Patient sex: F
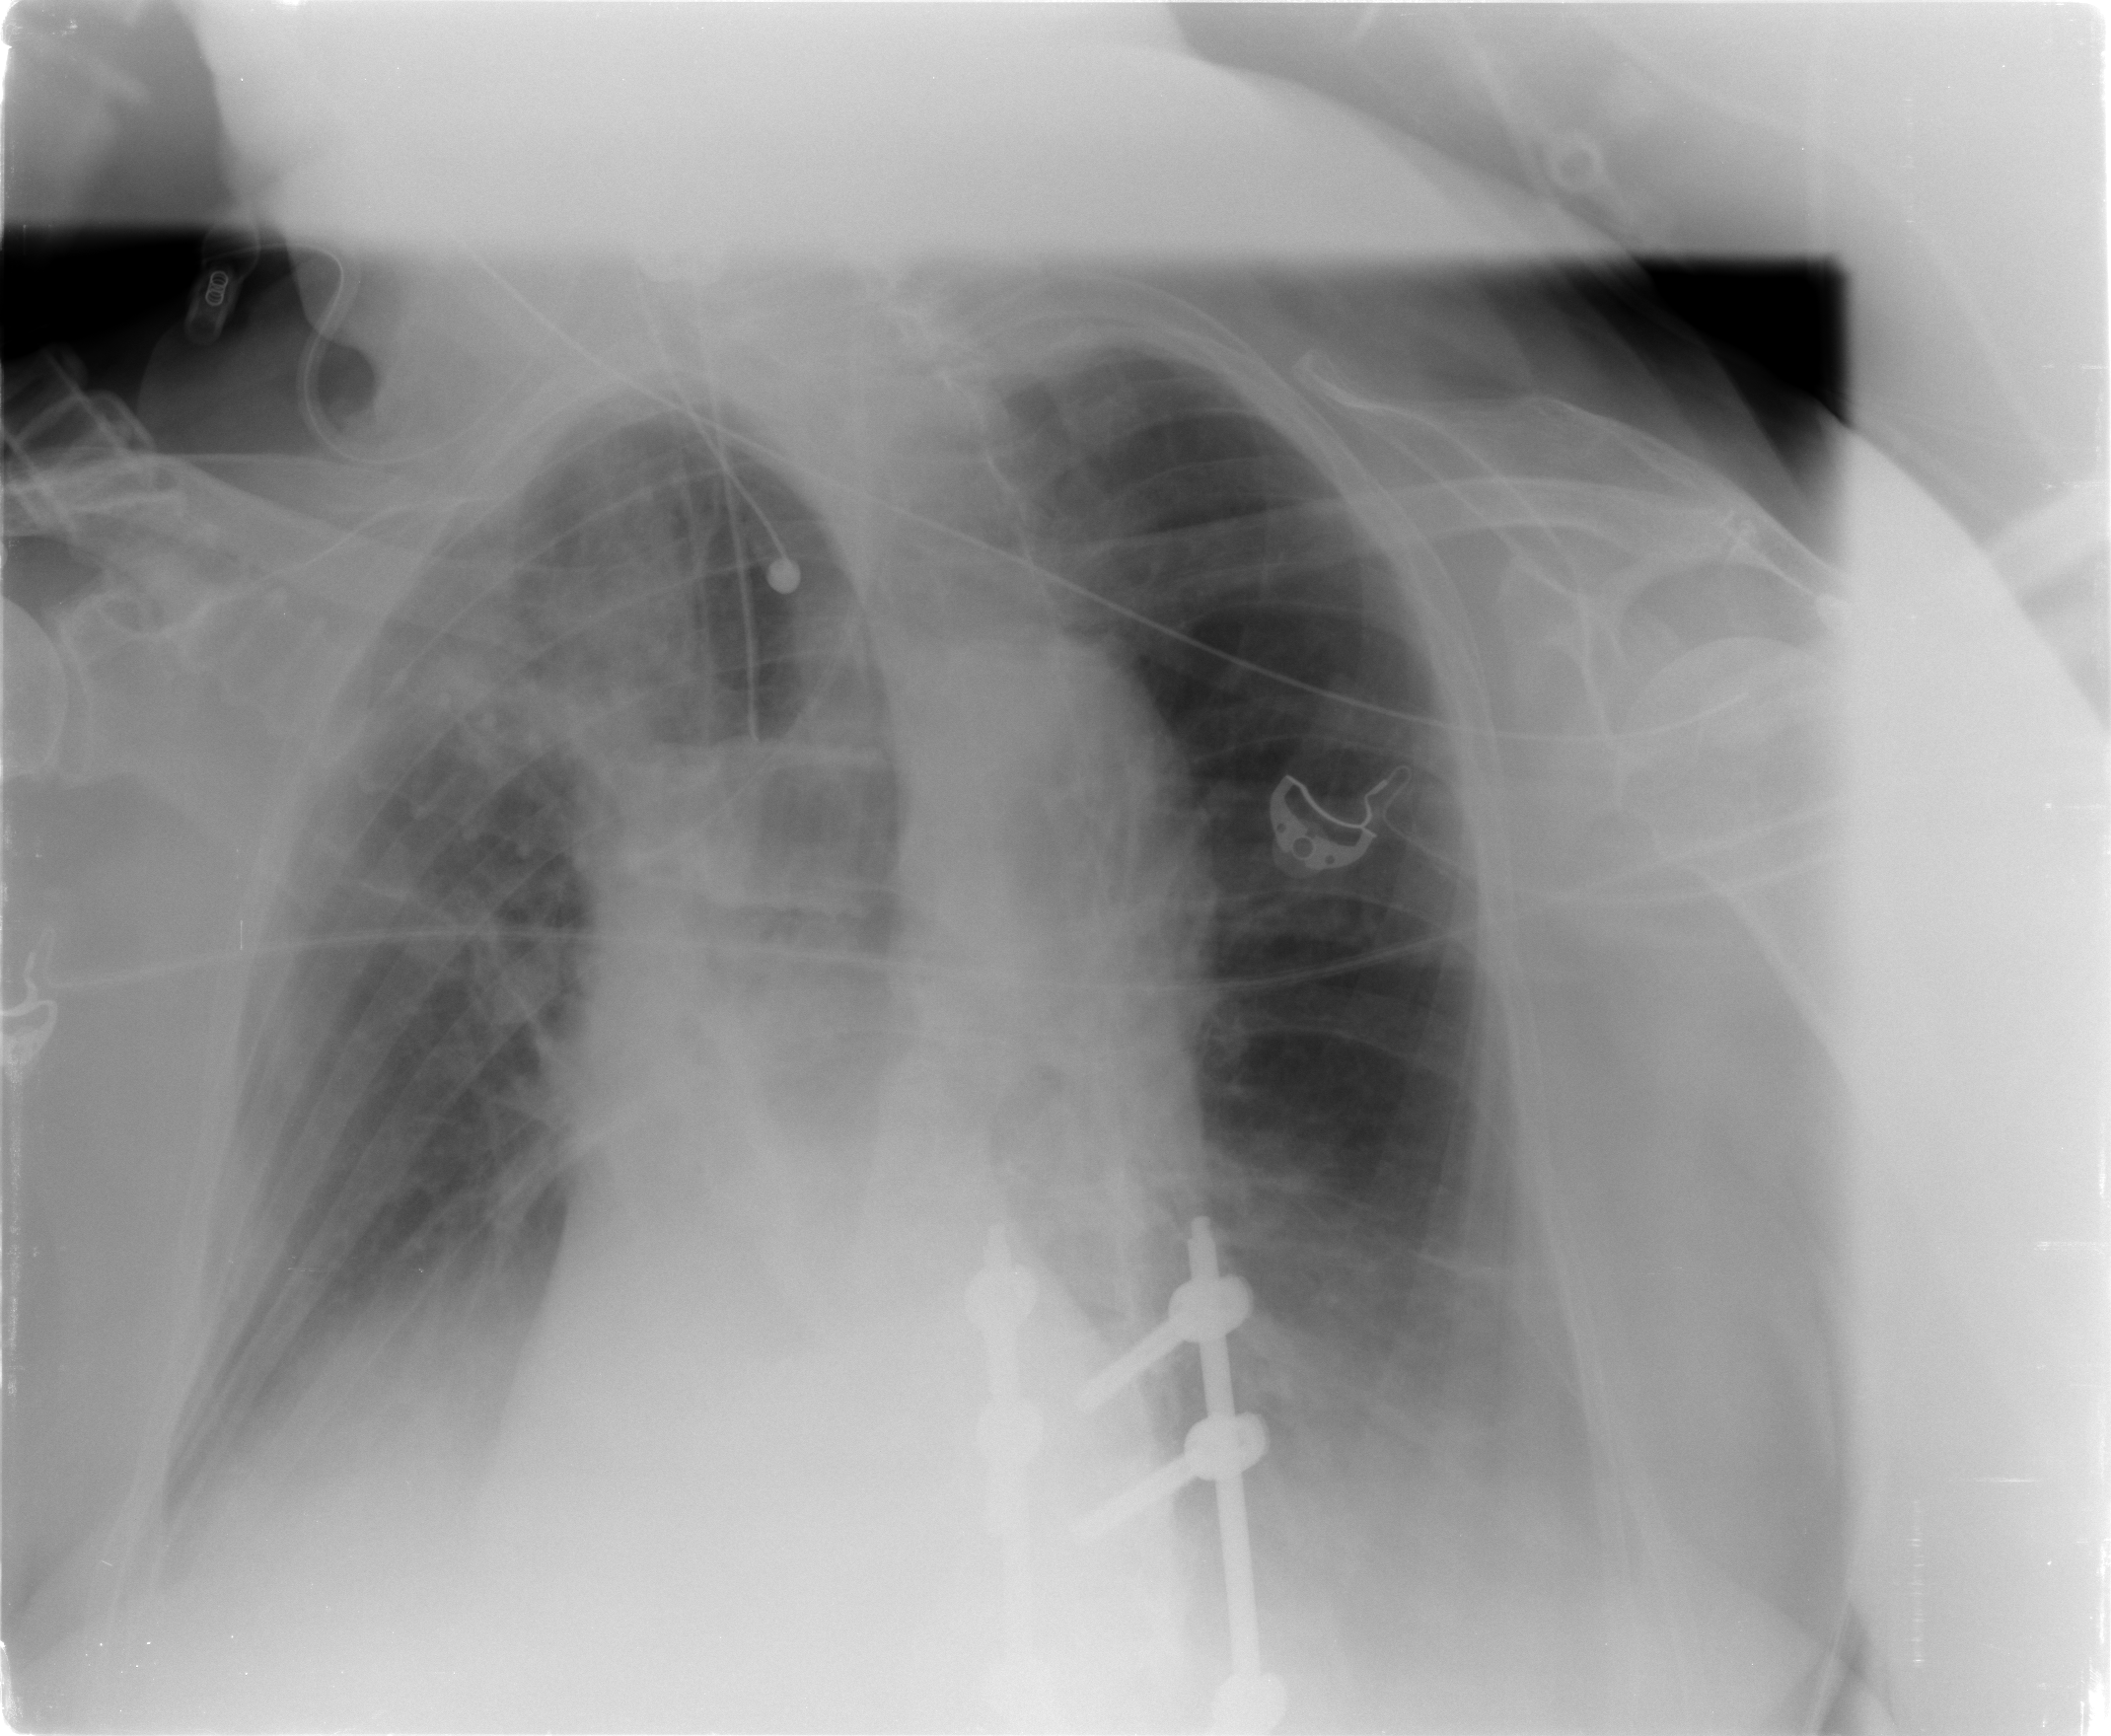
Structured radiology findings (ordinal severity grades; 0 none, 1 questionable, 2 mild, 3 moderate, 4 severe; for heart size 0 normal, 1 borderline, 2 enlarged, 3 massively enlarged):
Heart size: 0
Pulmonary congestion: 0
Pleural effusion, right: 2
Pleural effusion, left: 2
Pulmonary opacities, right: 0
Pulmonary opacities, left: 0
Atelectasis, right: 2
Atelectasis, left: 2